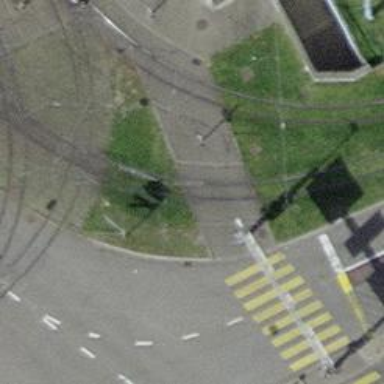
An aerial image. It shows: Uncontrolled railway crossing with lights.